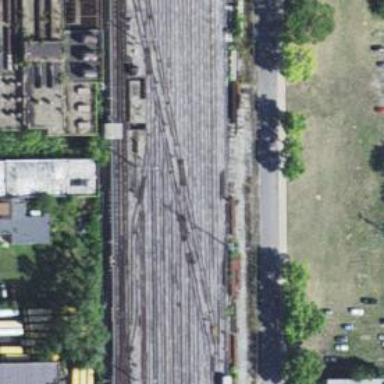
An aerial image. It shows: Bridge over electrified rail yard.